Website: crate-barrel
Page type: cart
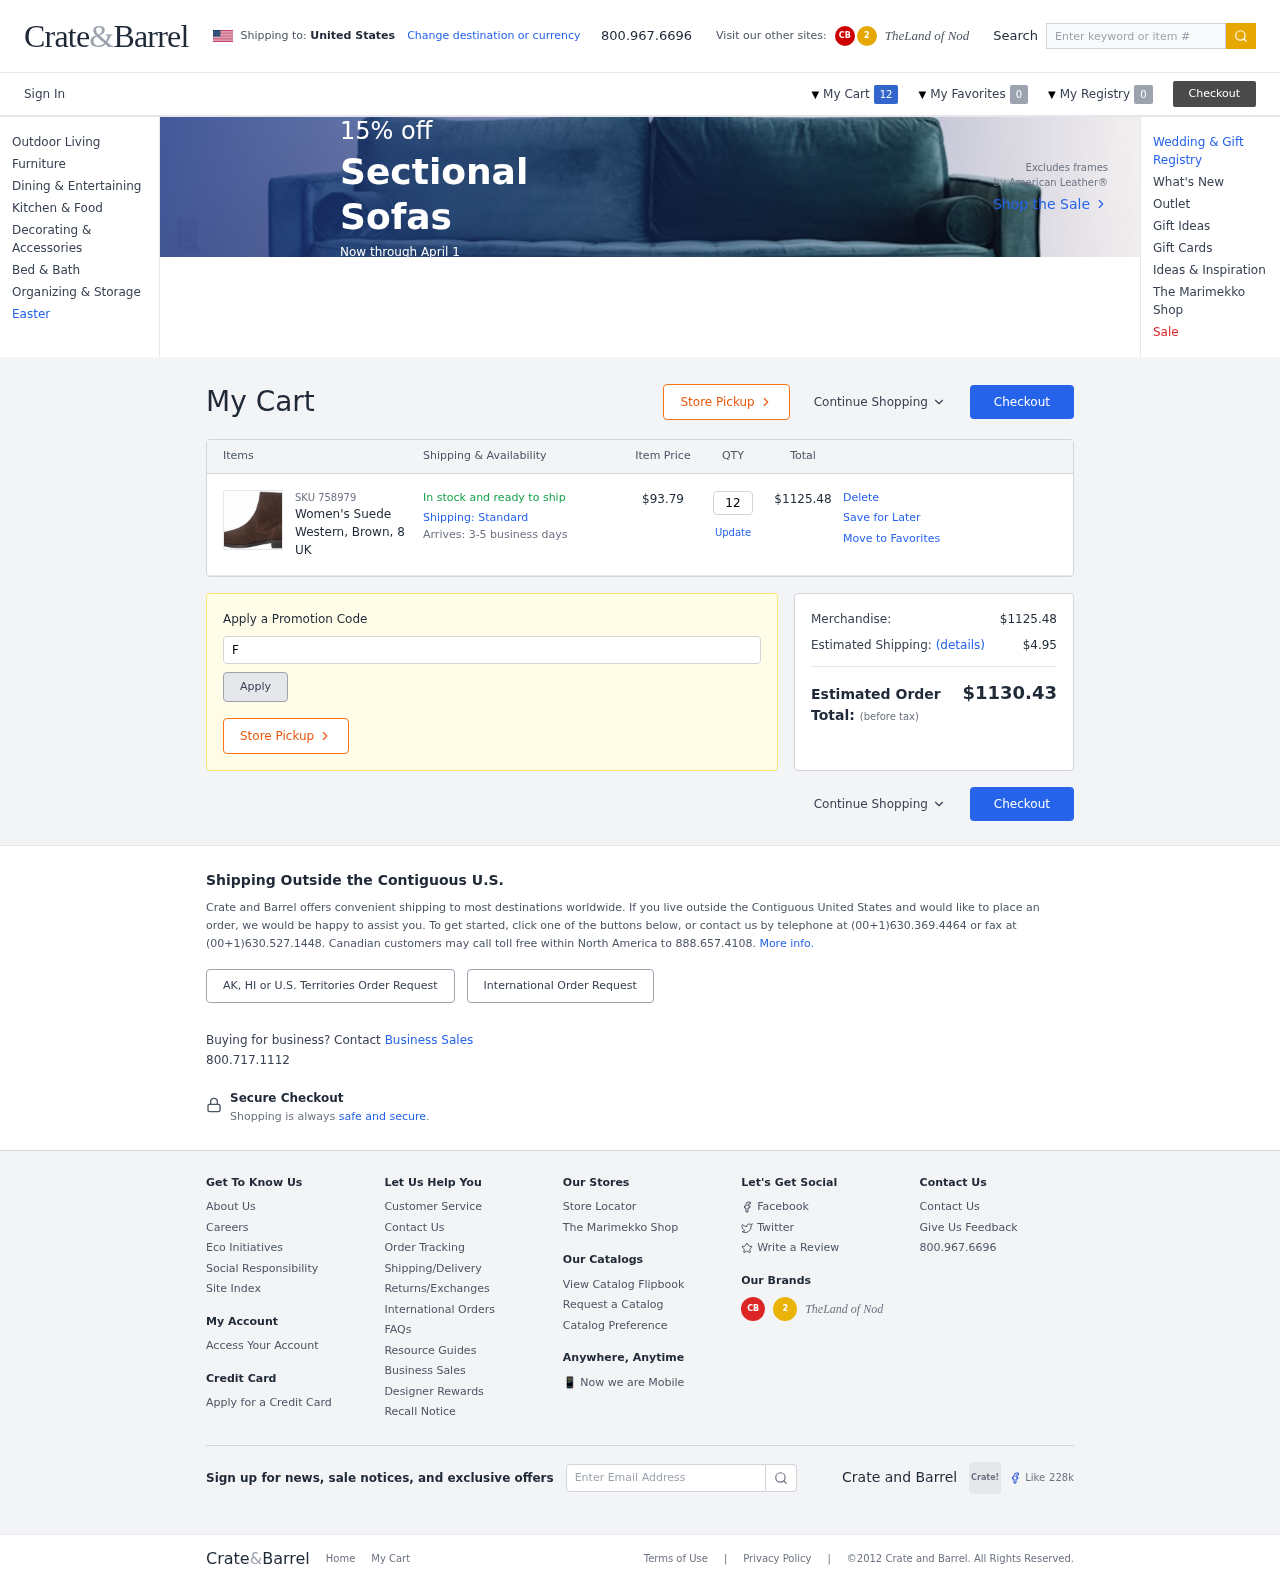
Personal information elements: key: PII_PROMO_CODE
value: FALL67
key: PII_COUNTRY
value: United States
Product elements: key: PRODUCT1_NAME
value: Women's Suede Western, Brown, 8 UK
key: PRODUCT1_PRICE
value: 93.79
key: PRODUCT1_QUANTITY
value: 12
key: PRODUCT1_SKU
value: SKU 758979
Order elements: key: ORDER_NUM_ITEMS
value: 12
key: ORDER_ITEM_TOTAL
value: $1125.48
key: ORDER_SUBTOTAL
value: $1125.48
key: ORDER_SHIPPING_COST
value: $4.95
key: ORDER_TOTAL
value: $1130.43
Search elements: key: HEADER_SEARCH
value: Enter keyword or item #